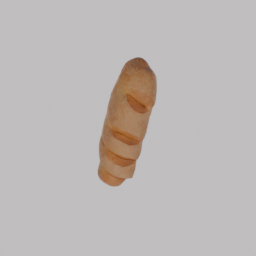
Label: nature